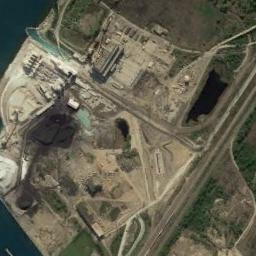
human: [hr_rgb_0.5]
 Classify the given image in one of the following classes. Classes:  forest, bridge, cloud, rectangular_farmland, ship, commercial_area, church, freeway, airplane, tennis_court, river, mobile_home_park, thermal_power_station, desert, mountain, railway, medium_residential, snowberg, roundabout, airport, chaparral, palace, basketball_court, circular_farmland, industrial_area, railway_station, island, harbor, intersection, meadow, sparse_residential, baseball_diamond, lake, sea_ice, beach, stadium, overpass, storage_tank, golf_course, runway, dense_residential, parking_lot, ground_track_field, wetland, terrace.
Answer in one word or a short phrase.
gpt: industrial_area